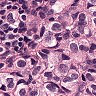
Metastatic tissue present: yes